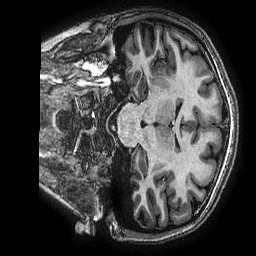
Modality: T1w
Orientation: coronal
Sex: female
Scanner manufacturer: ge
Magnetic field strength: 3 T
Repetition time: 0.00766 s
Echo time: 0.003476 s